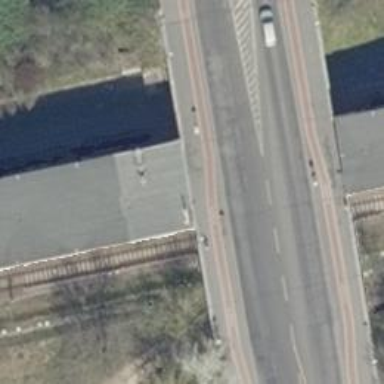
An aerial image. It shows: Asphalt sidewalk on bridge with asphalt footway. The sidewalk and footway have asphalt surfaces.